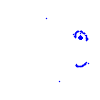
Particle: kaon